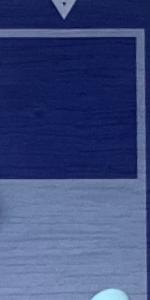
Label: Empty